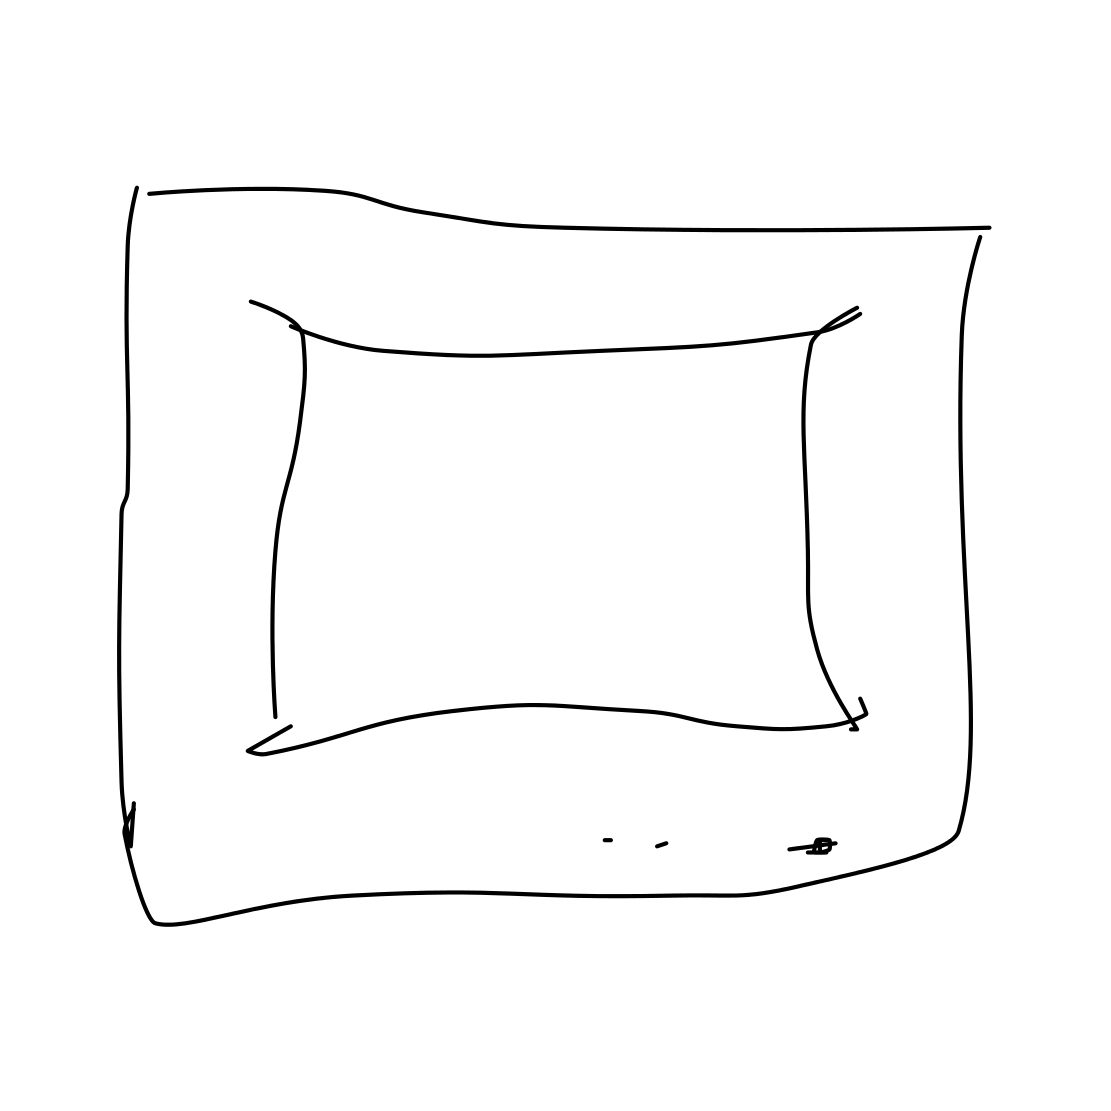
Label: tv